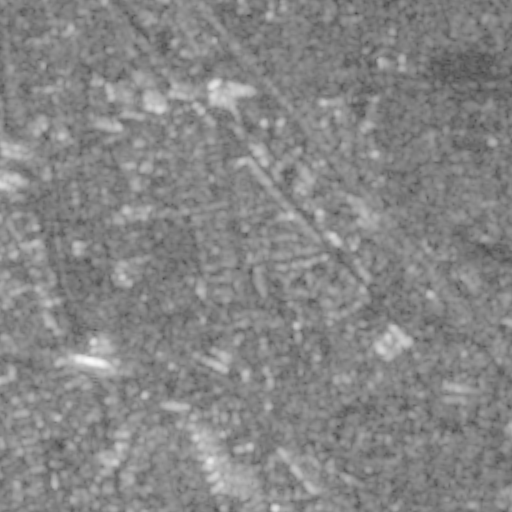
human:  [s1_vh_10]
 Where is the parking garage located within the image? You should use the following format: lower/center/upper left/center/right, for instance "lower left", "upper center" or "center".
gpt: The parking garage is located in the lower center of the image.
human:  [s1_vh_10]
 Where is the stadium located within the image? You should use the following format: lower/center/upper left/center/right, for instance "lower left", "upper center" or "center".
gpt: The stadium is located in the upper right of the image.
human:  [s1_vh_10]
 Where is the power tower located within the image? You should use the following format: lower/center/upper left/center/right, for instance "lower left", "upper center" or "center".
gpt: There is no power tower in the image.

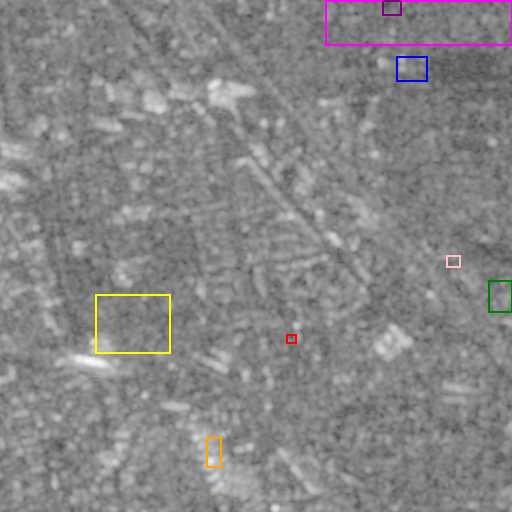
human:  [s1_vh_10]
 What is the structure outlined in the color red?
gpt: The structure outlined in red is a gas station.
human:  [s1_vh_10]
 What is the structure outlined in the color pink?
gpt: The structure outlined in pink is a landfill.
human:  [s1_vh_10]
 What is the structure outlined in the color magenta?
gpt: The structure outlined in magenta is a park.
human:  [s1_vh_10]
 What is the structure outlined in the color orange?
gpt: The structure outlined in orange is a parking garage.
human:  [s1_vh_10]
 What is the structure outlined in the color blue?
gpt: The structure outlined in blue is a parking lot.
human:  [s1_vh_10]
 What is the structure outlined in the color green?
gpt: The structure outlined in green is a power plant.
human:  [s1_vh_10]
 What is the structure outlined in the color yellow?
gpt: The structure outlined in yellow is a power substation.
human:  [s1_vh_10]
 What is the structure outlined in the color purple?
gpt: The structure outlined in purple is a stadium.
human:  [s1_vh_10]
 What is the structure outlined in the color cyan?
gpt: There is no cyan outline.